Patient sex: M
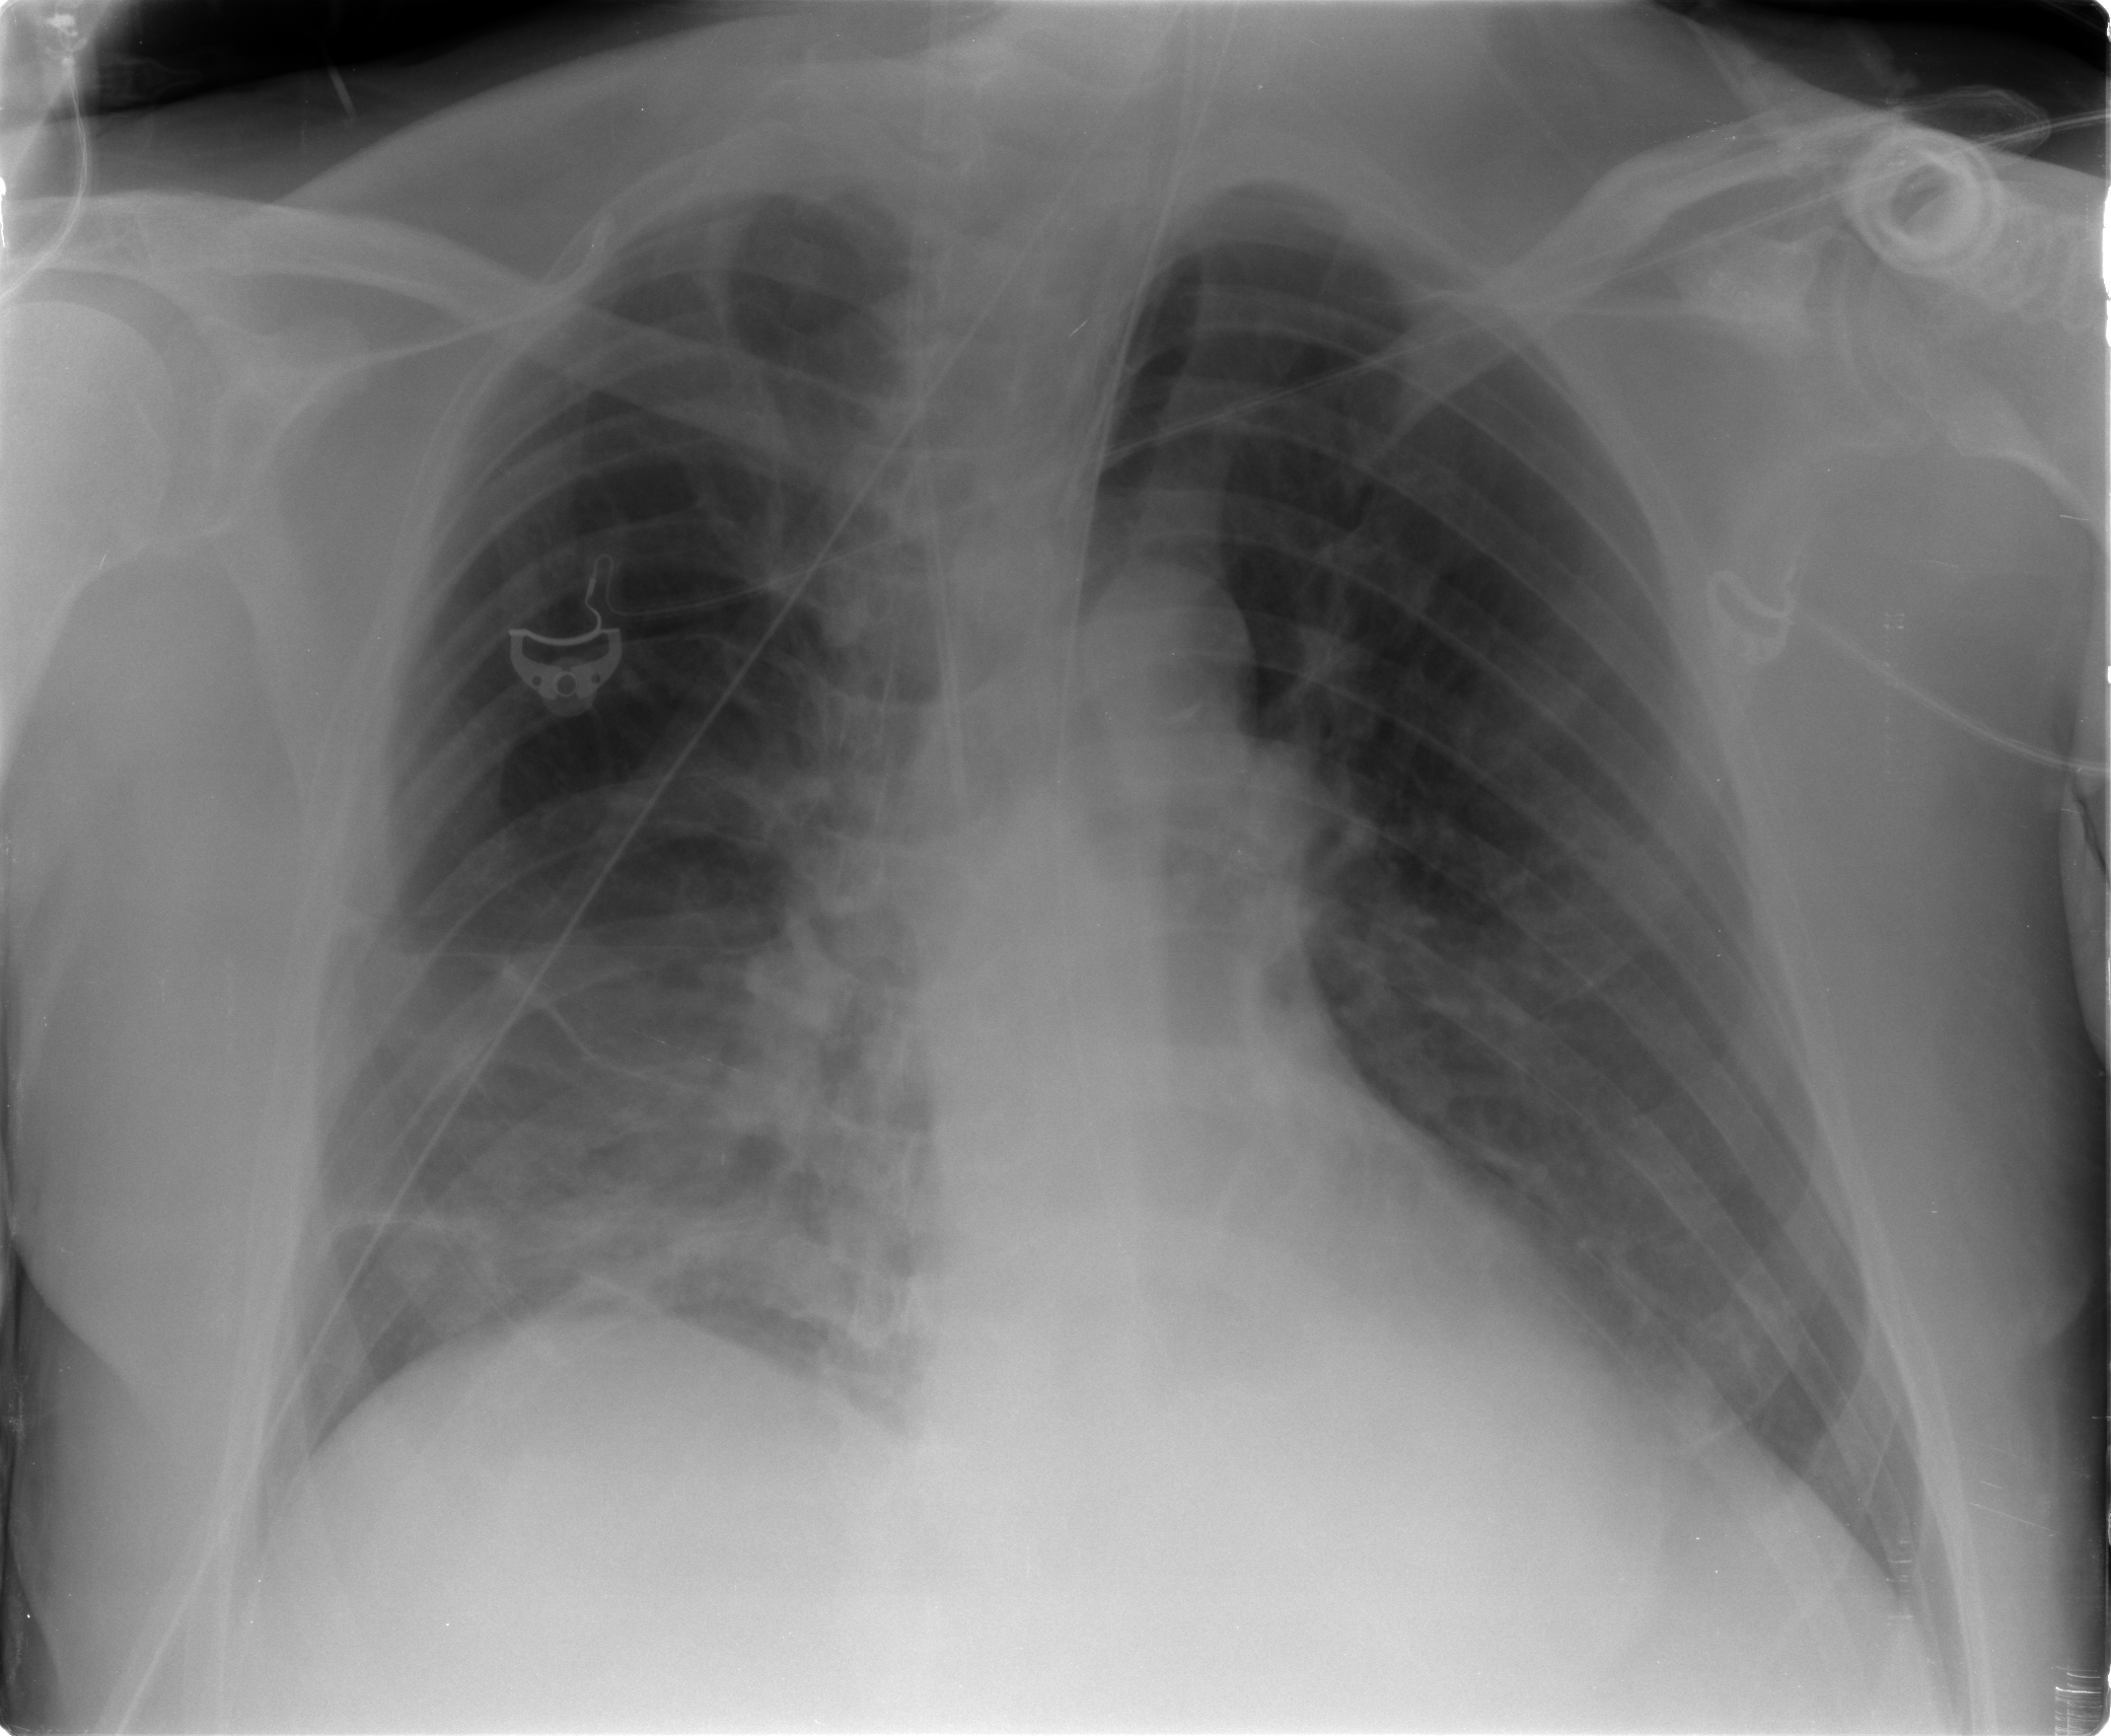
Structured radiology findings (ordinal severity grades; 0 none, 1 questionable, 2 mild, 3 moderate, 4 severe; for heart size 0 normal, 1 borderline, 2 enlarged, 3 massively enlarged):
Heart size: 0
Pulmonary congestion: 2
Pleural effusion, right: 2
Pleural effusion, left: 2
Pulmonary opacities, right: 1
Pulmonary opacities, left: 0
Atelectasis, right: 3
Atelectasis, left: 1